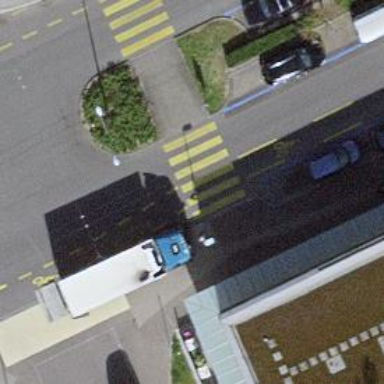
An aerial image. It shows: Uncontrolled zebra crossing with zebra markings.